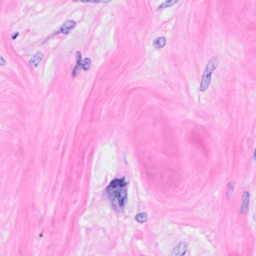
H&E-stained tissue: Breast